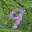
Label: 9